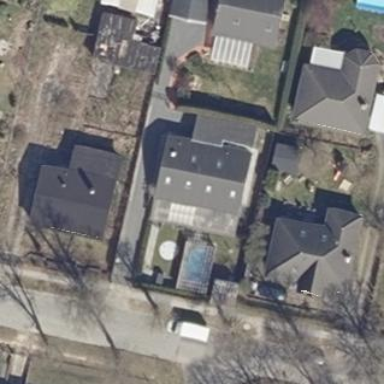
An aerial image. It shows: Detached building.